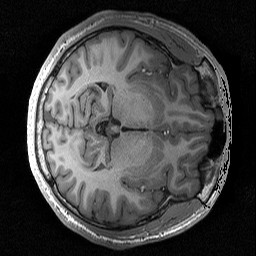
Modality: T1w
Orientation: axial